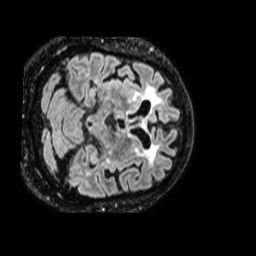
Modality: FLAIR
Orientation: axial
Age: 67
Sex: male
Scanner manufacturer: philips
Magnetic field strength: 1.5 T
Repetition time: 4.8 s
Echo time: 0.3782 s